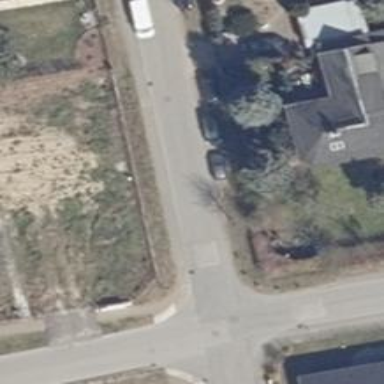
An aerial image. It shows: Table-style traffic calming feature.